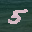
Label: 5